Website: apple
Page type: address-validator
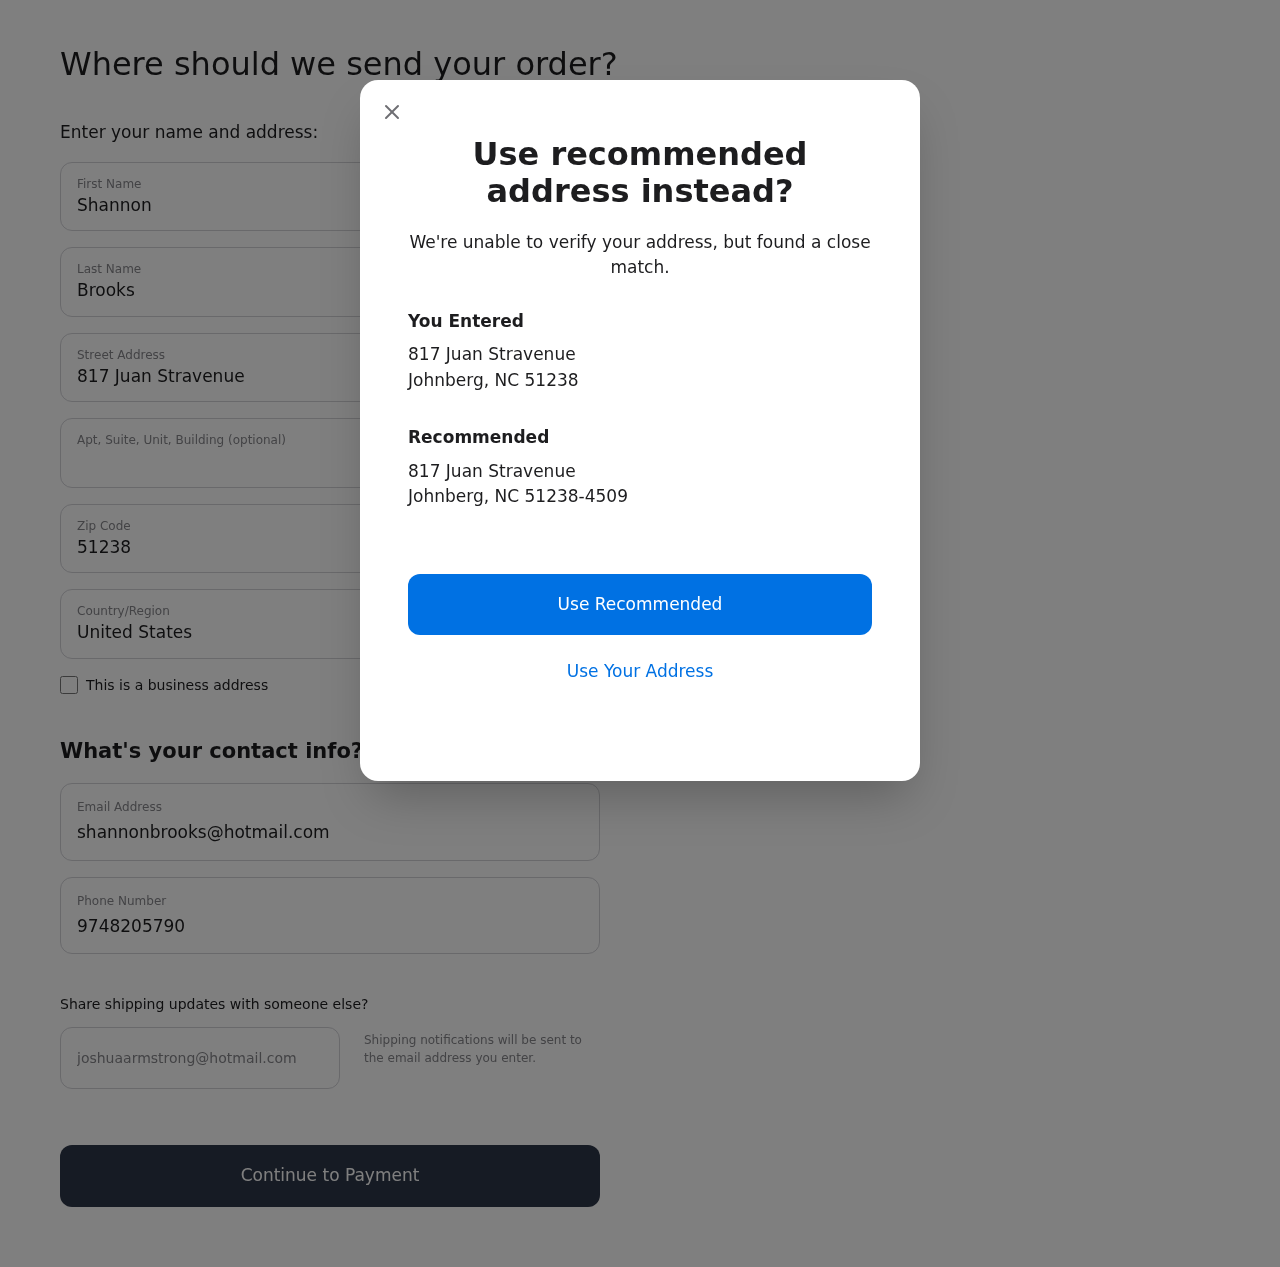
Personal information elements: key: PII_CITY
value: Johnberg
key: PII_COUNTRY
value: United States
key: PII_EMAIL
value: shannonbrooks@hotmail.com
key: PII_FIRSTNAME
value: Shannon
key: PII_GIFT_EMAIL
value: joshuaarmstrong@hotmail.com
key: PII_LASTNAME
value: Brooks
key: PII_PHONE
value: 9748205790
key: PII_POSTCODE
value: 51238
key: PII_POSTCODE_FULL
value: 51238-4509
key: PII_STATE_ABBR
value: NC
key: PII_STREET
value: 817 Juan Stravenue
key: PII_CITY2
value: Johnberg
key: PII_STATE_ABBR2
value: NC